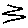
Label: zigzag